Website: lowes
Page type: store-pickup
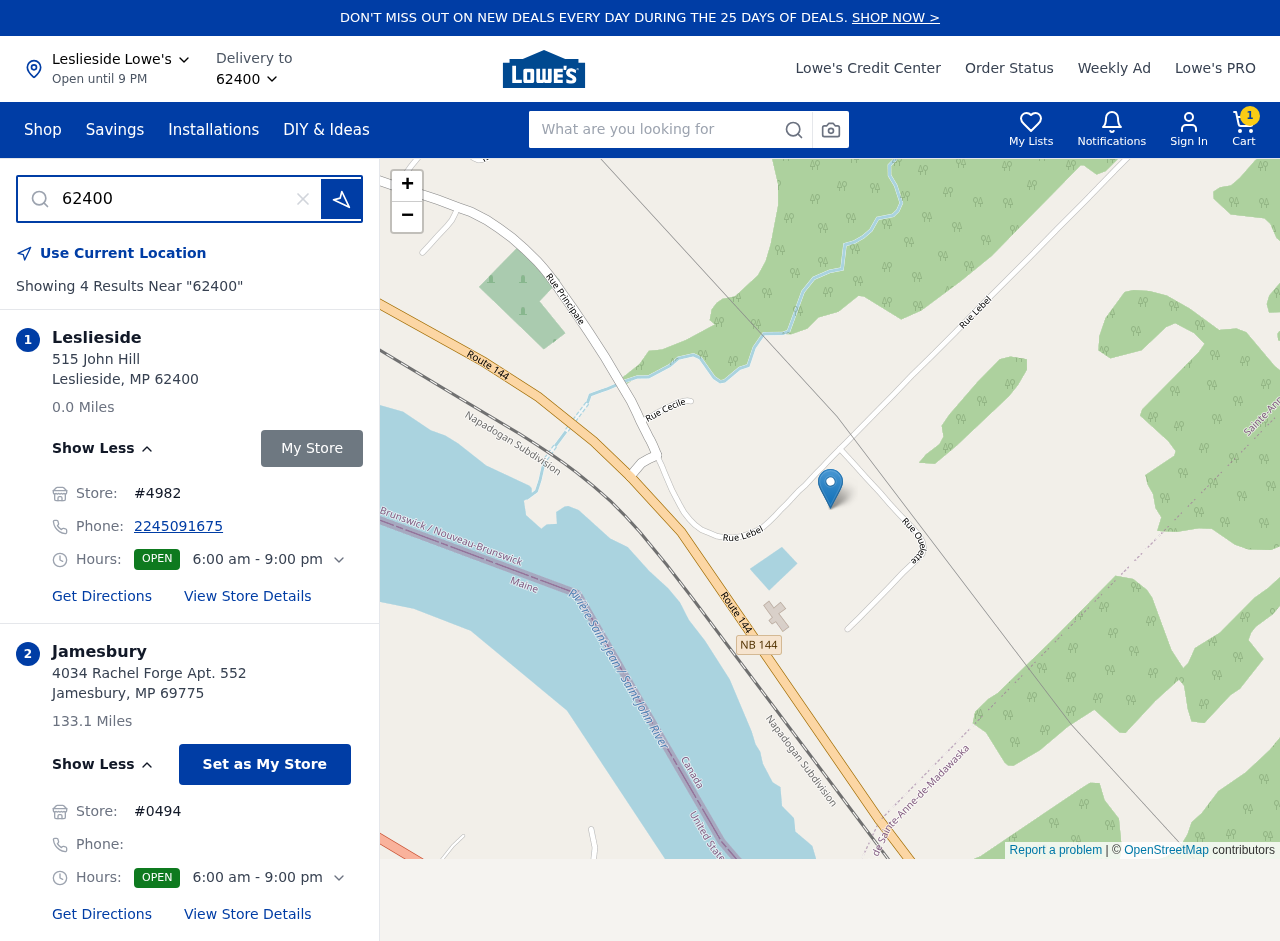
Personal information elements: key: PII_CITY
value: Leslieside
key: PII_CITY2
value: Jamesbury
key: PII_LOCATION1_STREET
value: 515 John Hill
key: PII_LOCATION2_POSTCODE
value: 69775
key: PII_LOCATION2_STREET
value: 4034 Rachel Forge Apt. 552
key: PII_PHONE
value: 2245091675
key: PII_POSTCODE
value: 62400
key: PII_STATE_ABBR
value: MP
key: PII_POSTCODE3
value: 62400
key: PII_POSTCODE_FULL
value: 62400
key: PII_POSTCODE_NUMERIC
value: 62400
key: PII_STATE_ABBR2
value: MP
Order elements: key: ORDER_NUM_ITEMS
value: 1
Search elements: key: HEADER_SEARCH
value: What are you looking for
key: SEARCH_STORE_LOCATION
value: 62400